RGB frame:
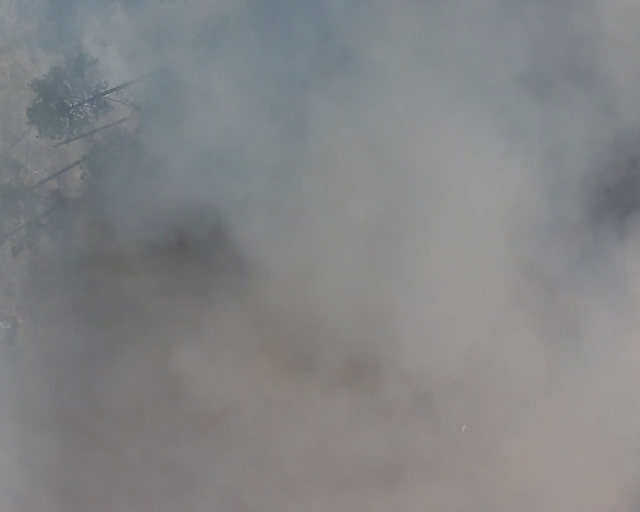
Thermal frame:
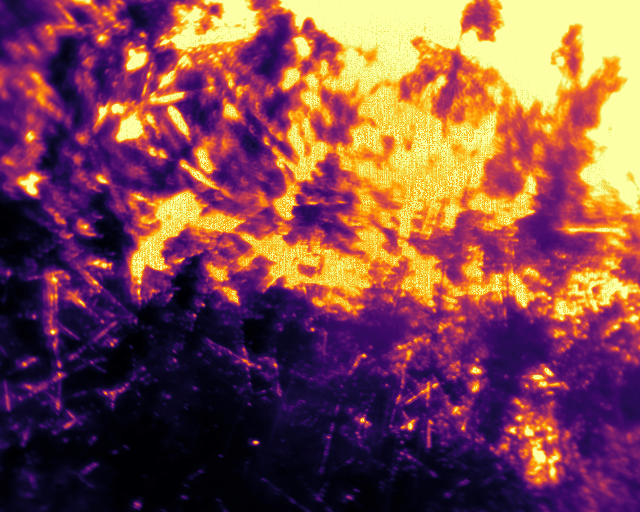
Captured: 2026-02-27 02:39:39
Pixels at or above 80 °C: 195499 (fraction of frame: 0.5966)